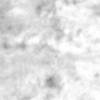
Label: no_change